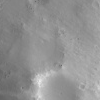
Atmospheric dust classification: not_dusty